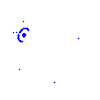
Particle: kaon